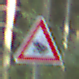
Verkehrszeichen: AmphibienwanderungRechts
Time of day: MorningAfternoon
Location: Outdoor (Nature)
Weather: Clear
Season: NotSpecified
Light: Natural